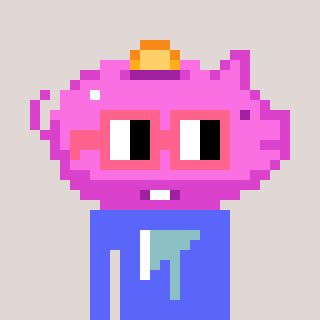
a pixel art character with square pink glasses, a piggybank-shaped head and a purple-colored body on a warm background